Question: Lets take for example the image bellow. The issue is that 3 url addresses are pointing to the same server, and I need to create a '301 redirect' from one to another mostly for SEO reasons. But I can't do it in the htaccess because it created a infinity loop for one of those domains,
I also try something like this::
'''
if ($do_redirect !== '' && trim($do_redirect,'/') !== trim($userrequest,'/')) {
if (strpos($do_redirect,'/') === 0){
$do_redirect = home_url().$do_redirect;
}
header ('HTTP/1.1 301 Moved Permanently');
header ('Location: ' . $do_redirect);
exit();
}
'''
But in theory this should had work, but when I did checked such domain with 'curl -I domain.com' I get:
> HTTP/1.1 200 OK
Date: Tue, 25 Nov 2014 13:33:49 GMT
instead of:
> HTTP/1.1 301 Moved Permanently
Date: Tue, 25 Nov 2014 13:33:04 GMT
Any ideas?

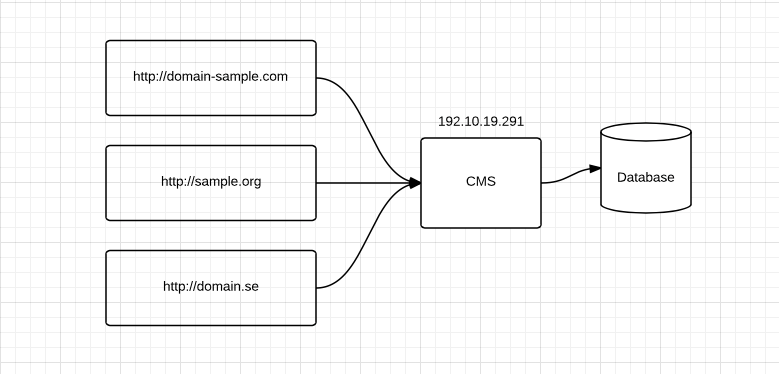
Answer: The best solution is to do this on the Apache end.
'''
<VirtualHost *:80>
ServerName sample.org
Redirect 301 / http://www.newdomain.com/
</VirtualHost>
'''
Apache will issue the 301 with less overhead this way. If you can't do that, the PHP solution looks like
'''
if($_SERVER['HTTP_HOST'] == 'sample.org') {
header ('HTTP/1.1 301 Moved Permanently');
header ('Location: http://www.newdomain.com/');
exit();
}
'''